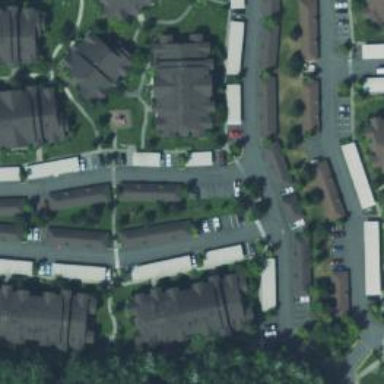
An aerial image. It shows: Living street.